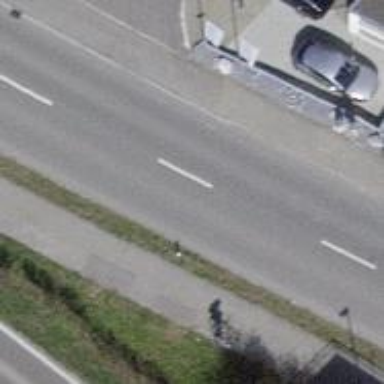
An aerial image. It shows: Public transport stop position.